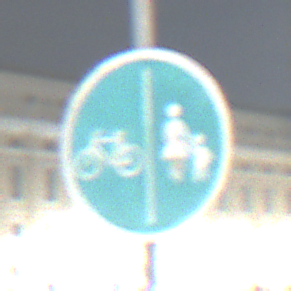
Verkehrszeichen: GetrennterRadUndGehwegRadwegLinks
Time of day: Night
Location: Outdoor (Urban)
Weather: PartlyCloudy
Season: NotSpecified
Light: Artificial